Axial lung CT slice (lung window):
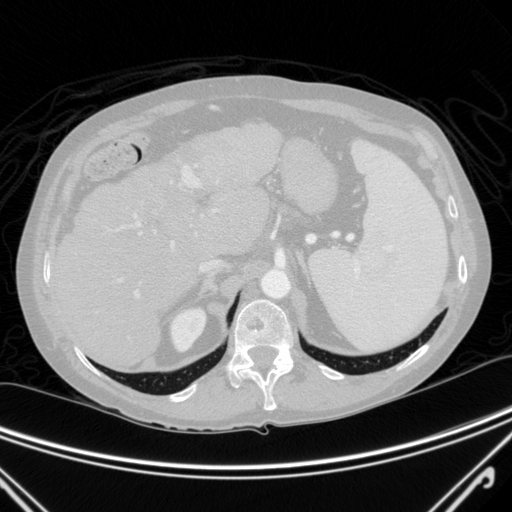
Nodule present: no